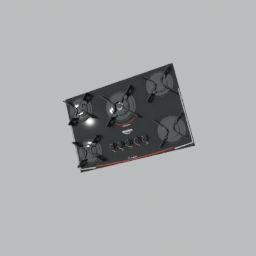
Label: appliances